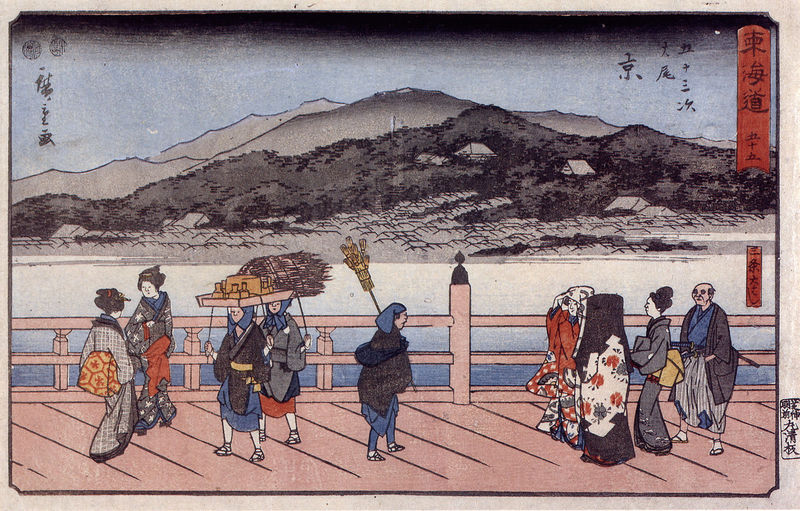
Titel: Sanjo-Ohasi Brücke in Kyoto, 55. Station; aus der Serie: 53 Stationen der Tokaido Straße
Künstler: Utagawa Hiroshige
Institution: Wisconsin, Chazen Museum of Art, E. B. Van Vleck Collection
Schlagwörter: baum, berg, blau, himmel, mann, meer, wasser, bäume, frauen, landschaft, menschen, see, blumen, braun, frau, holz, männer, schwarz, zeichnung, dame, haus, malerei, tragen, häuser, natur, brücke, gehen, hütte, insel, wald, japan, schrift, bündel, heu, berge, dorf, hütten, arbeiter, promenade, fluß, querformat, steg, inschrift, balken, geländer, besen, japanerin, japanisch, schriftzeichen, alter, asien, geisha, stempel, china, gehend, träger, kimono, farbzeichnung, geishas, stag